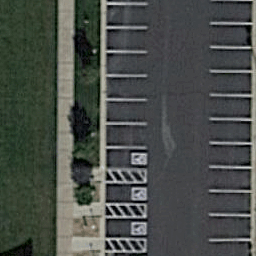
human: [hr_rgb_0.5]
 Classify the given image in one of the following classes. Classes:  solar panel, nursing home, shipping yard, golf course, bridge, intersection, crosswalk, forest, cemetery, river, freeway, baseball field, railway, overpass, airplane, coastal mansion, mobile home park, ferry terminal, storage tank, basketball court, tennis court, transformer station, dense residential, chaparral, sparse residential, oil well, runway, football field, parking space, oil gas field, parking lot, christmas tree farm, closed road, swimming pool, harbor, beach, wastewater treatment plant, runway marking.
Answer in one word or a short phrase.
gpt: parking space